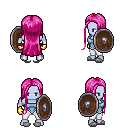
a pixel art fantasy rpg character, male body template, dark elf, purple skin, blue vest, white pants, pink extra-long hairstyle, gold gloves, white slippers, shield, four views (front, back, left, right), 2x2 character sprite sheet, small pixel art, hard edges, no anti-aliasing